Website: walmart
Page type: payment
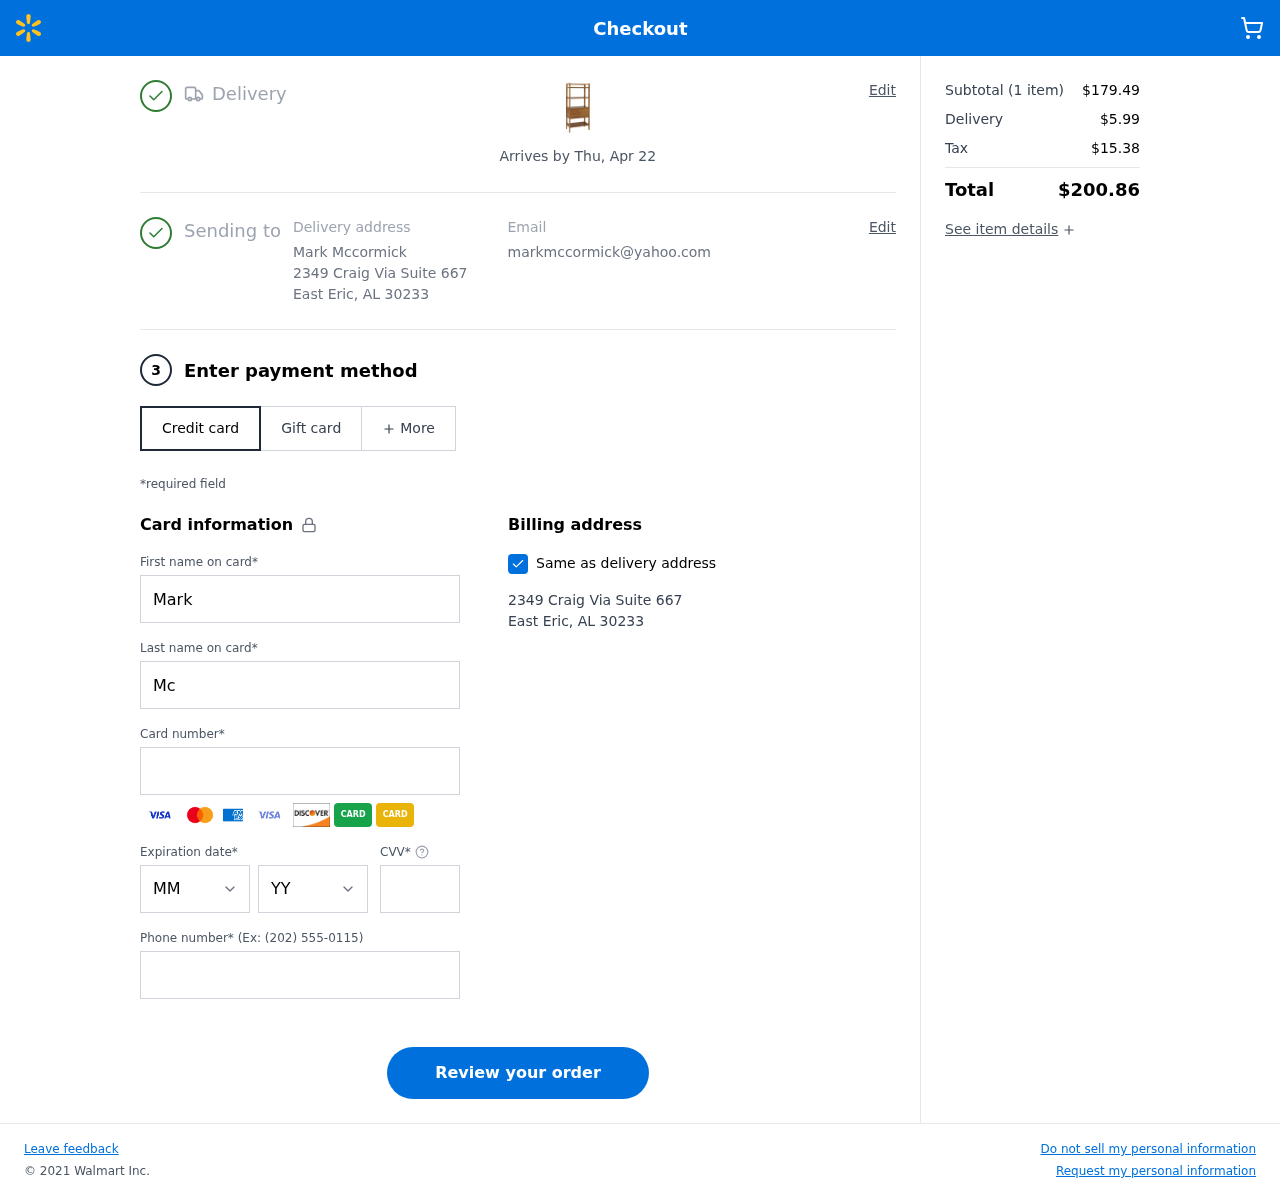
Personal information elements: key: PII_CARD_CVV
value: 679
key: PII_CARD_EXPIRY_MONTH
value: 10
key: PII_CARD_EXPIRY_YEAR
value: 26
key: PII_CARD_NUMBER
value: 6011 8321 7449 6596
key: PII_CITY
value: East Eric
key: PII_EMAIL
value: markmccormick@yahoo.com
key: PII_FIRSTNAME
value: Mark
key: PII_FULLNAME
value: Mark Mccormick
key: PII_LASTNAME
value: Mccormick
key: PII_PHONE
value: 6572775342
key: PII_POSTCODE
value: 30233
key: PII_STATE_ABBR
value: AL
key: PII_STREET
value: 2349 Craig Via Suite 667
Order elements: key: ORDER_DELIVERY_DATE
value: Arrives by Thu, Apr 22
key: ORDER_NUM_ITEMS
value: (1 item)
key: ORDER_SUBTOTAL
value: $179.49
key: ORDER_SHIPPING_COST
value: $5.99
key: ORDER_TAX
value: $15.38
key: ORDER_TOTAL
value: $200.86